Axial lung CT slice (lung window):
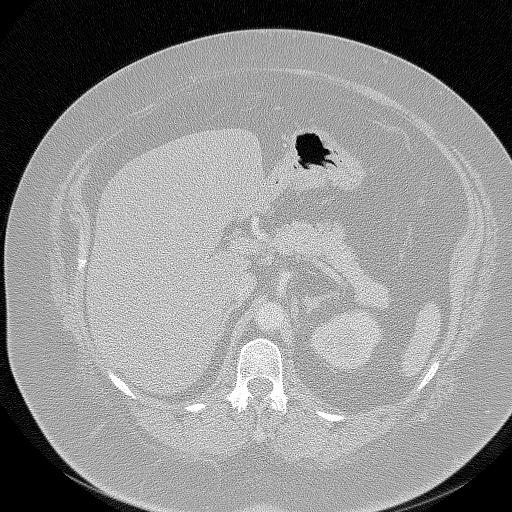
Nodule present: no